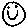
Label: smiley face